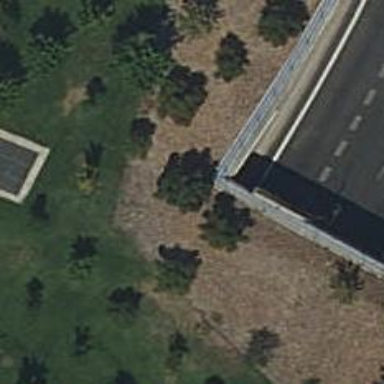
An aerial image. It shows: Retaining wall.